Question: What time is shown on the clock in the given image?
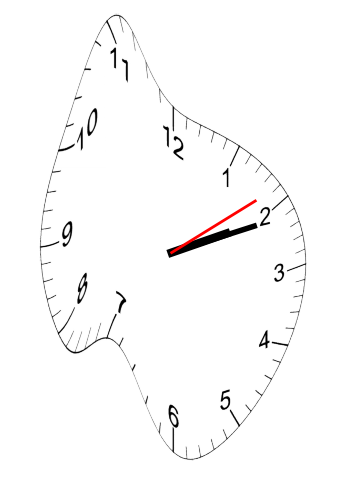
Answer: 02:11:09